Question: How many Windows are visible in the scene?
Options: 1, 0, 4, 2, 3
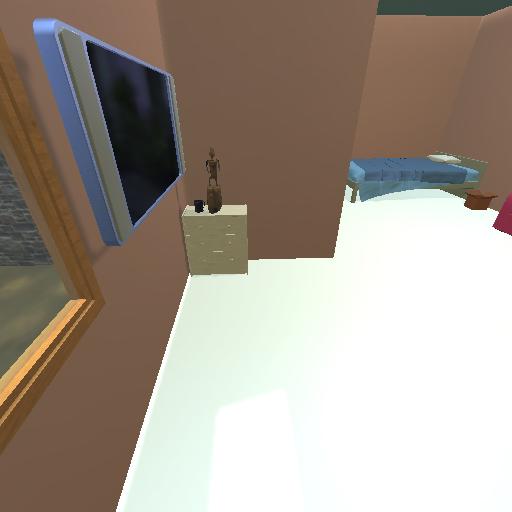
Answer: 1